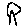
Label: tree